Question: I'm getting the following error message in my console:

This is from this webpage: <URL>
However on the original page it works: <URL>
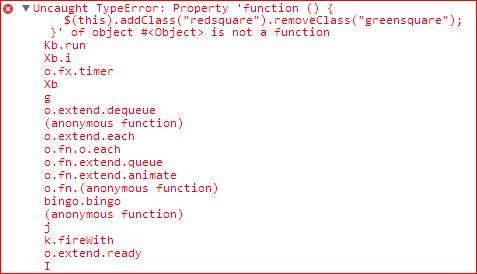
Answer: It is because of the following code
'''
$("#bingo tr td:not(.bingo_select), #selected td").toggle(function () {
$(this).addClass("greensquare");
}, function () {
$(this).addClass("redsquare").removeClass("greensquare");
}, function () {
$(this).removeClass("redsquare");
});
'''
This version of <URL>.
While executing this code jQuery assumes it to be the version that takes 3 params like <URL> as 'easing' value and uses it internally like
'''
return this.pos = b = this.options.duration ? o.easing<URL>, this
'''
As a solution look at the <URL> plugin